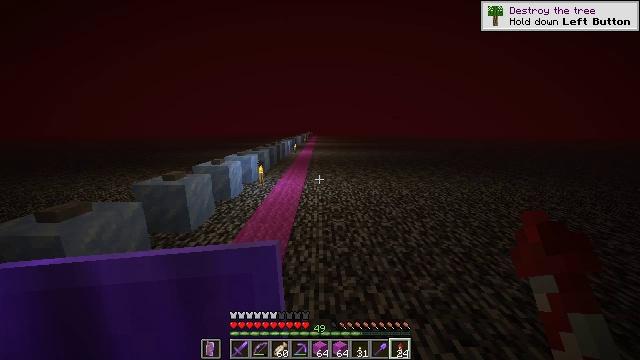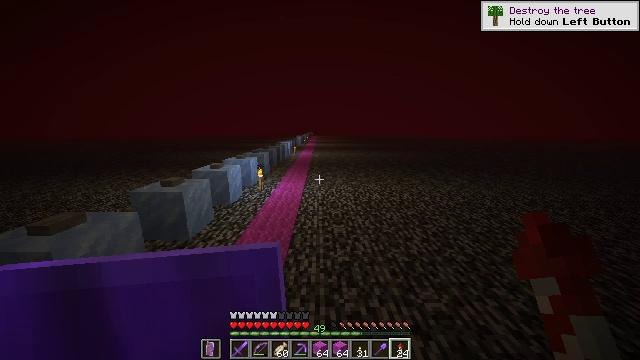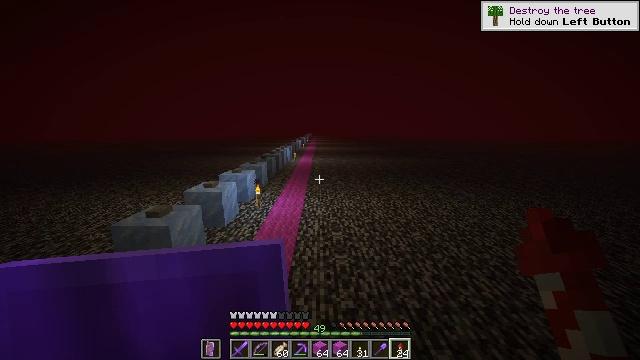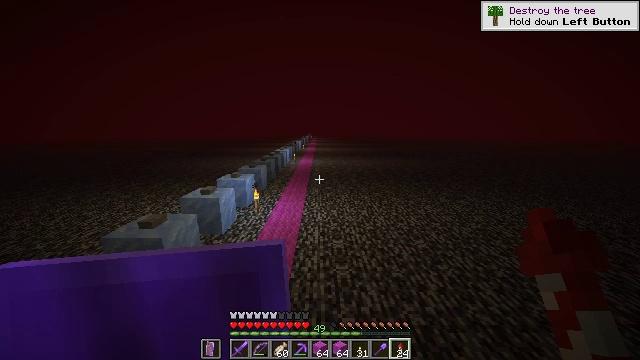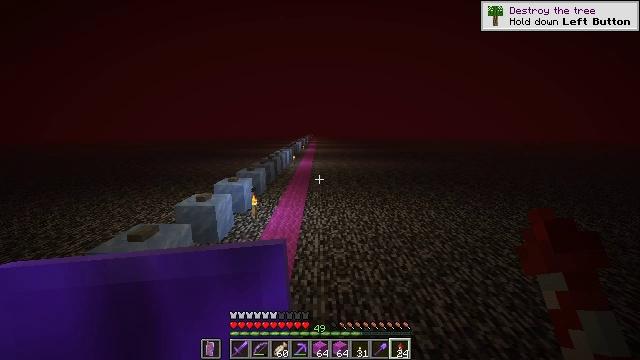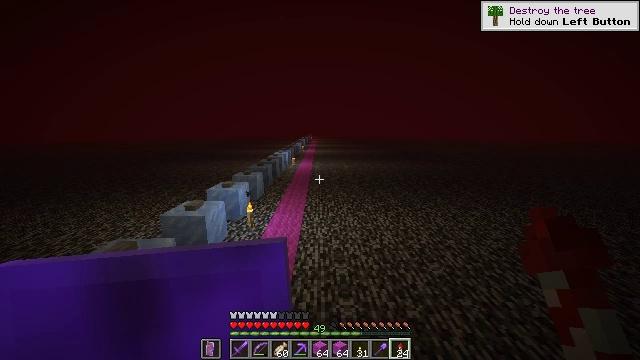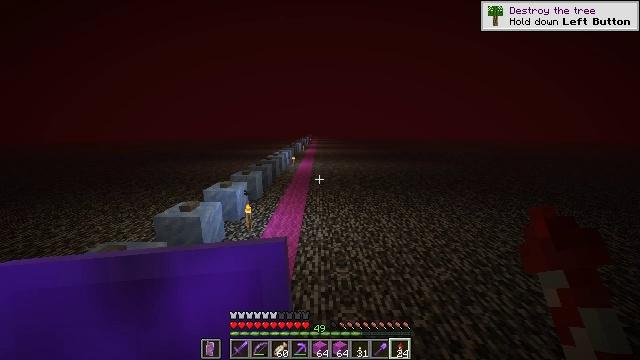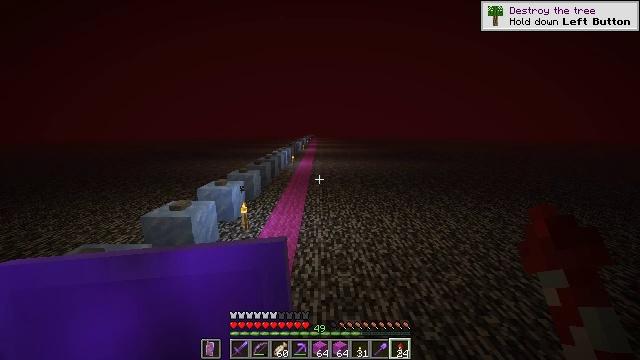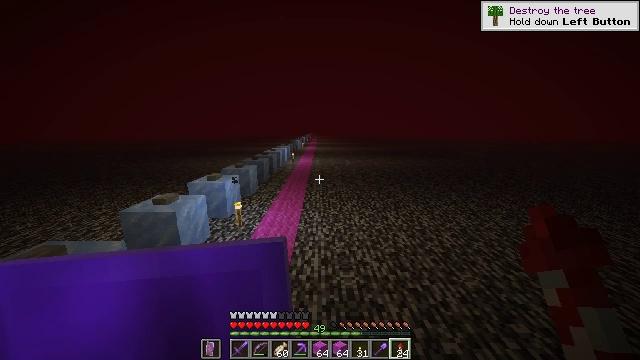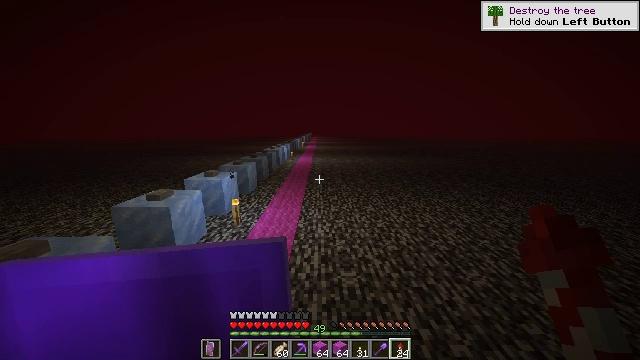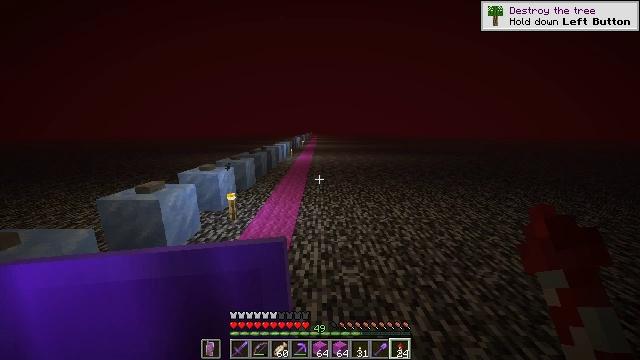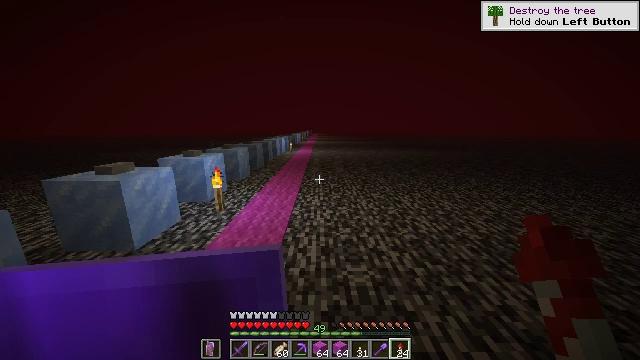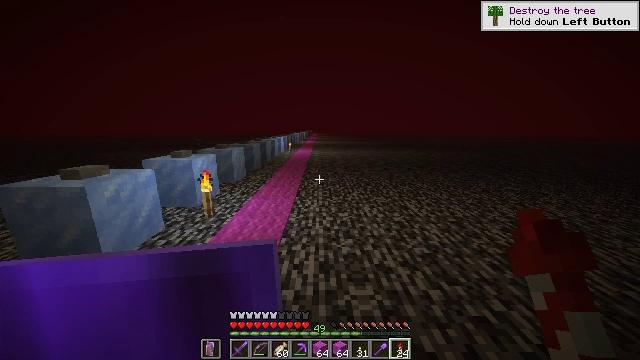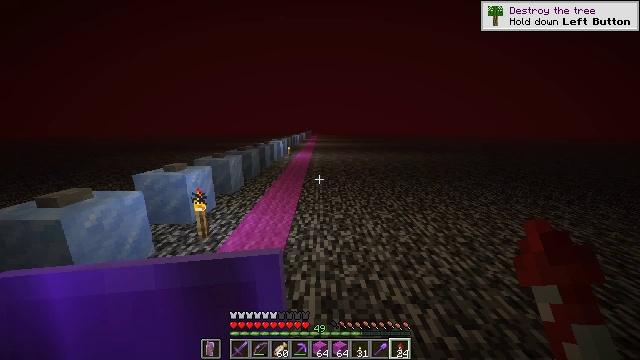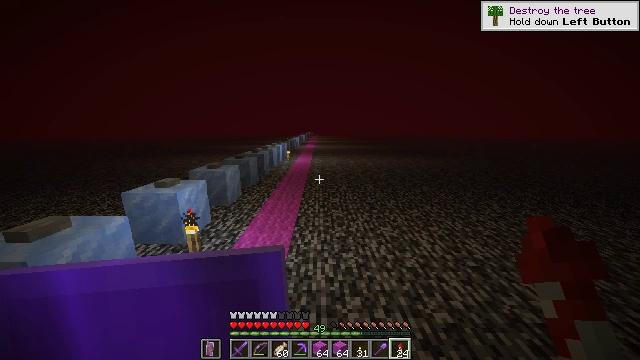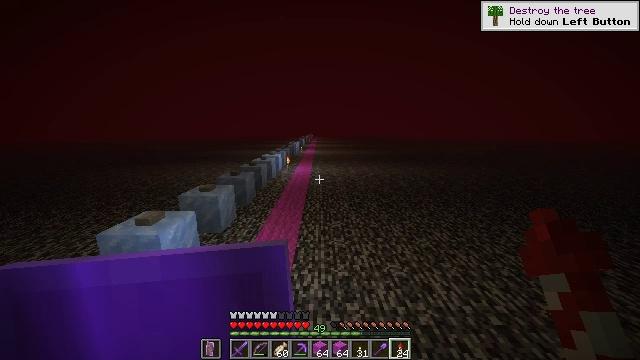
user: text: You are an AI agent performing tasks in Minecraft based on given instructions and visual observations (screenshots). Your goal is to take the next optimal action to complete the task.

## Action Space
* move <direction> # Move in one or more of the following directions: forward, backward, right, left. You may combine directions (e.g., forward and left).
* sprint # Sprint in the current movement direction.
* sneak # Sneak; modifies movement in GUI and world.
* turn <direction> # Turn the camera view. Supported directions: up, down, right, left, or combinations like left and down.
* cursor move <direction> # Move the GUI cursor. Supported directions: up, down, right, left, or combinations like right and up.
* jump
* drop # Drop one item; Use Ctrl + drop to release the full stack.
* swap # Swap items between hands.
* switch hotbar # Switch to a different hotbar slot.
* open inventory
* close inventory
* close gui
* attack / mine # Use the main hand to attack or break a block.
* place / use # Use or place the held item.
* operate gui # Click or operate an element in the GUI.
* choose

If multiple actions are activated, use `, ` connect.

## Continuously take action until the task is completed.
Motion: motion action
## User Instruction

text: Craft a magenta carpet.
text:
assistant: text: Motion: move forward, sprint, jump
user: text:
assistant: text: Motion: move forward, sprint, jump
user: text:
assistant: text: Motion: move forward, sprint, jump
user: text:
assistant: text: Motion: move forward, sprint, jump
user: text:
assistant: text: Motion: move forward, sprint, jump
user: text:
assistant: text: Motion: move forward, sprint
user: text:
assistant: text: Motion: move forward, sprint
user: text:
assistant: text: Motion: move forward, sprint
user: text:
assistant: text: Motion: move forward, sprint
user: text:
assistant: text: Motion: move forward, sprint
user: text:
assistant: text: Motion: move forward, sprint
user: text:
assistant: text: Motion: move forward, sprint
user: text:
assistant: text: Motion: move forward, sprint, jump
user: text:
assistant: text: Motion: move forward, sprint, jump
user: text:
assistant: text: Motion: move forward, sprint, jump
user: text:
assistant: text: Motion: move forward, sprint, jump
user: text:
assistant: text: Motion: move forward, sprint, jump
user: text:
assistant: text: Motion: move forward, sprint, jump
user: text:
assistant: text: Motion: move forward, sprint, jump
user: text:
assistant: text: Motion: move forward, sprint, jump
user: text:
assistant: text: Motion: move forward, sprint, jump
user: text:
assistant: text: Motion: move forward, sprint, jump
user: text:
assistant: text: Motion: move forward, sprint
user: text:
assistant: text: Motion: move forward, sprint
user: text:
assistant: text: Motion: move forward, sprint
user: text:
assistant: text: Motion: move forward, sprint
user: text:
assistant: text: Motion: move forward, sprint
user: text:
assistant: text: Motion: no_op
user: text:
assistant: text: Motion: open inventory
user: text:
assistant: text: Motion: open inventory